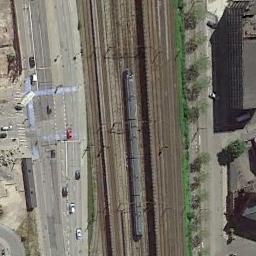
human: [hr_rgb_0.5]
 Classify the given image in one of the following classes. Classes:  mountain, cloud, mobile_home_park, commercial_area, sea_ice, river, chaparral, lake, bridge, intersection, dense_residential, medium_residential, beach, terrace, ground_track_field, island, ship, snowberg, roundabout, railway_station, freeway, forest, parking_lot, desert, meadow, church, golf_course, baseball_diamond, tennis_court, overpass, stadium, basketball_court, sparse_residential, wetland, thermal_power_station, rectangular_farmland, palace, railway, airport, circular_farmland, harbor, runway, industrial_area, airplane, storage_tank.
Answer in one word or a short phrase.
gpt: railway